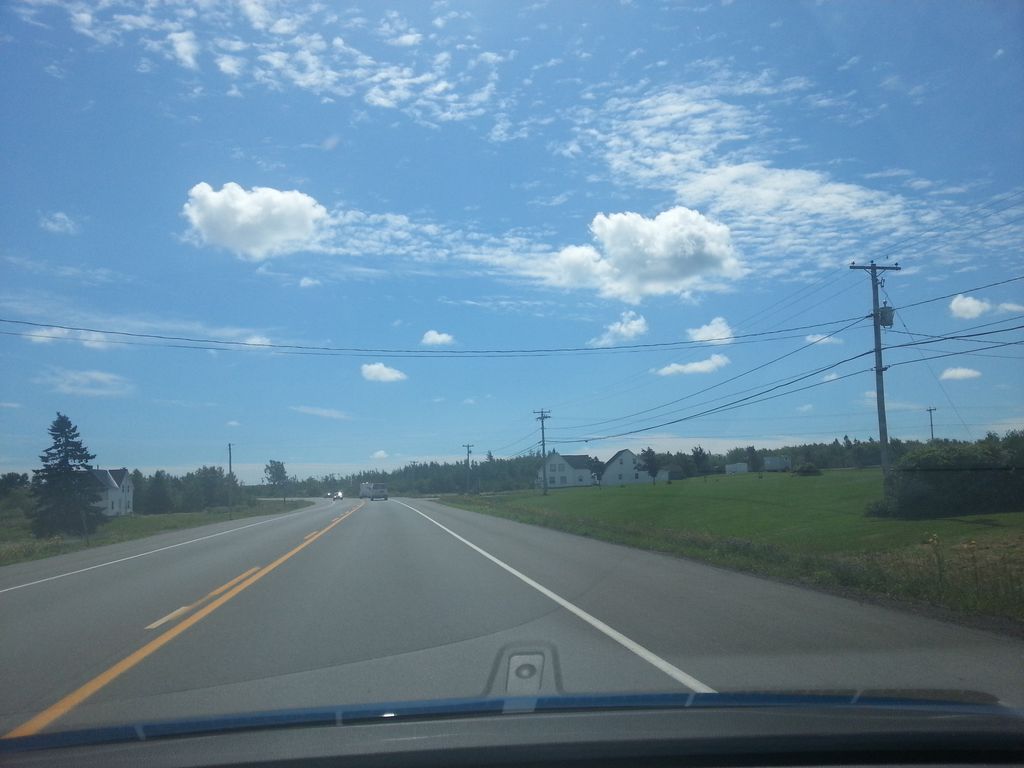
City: charlottetown